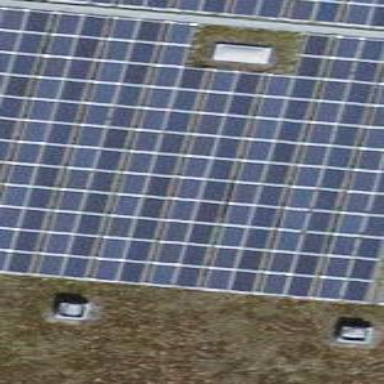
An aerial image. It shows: Solar power generator.